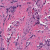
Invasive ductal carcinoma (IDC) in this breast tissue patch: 1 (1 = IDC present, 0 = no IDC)